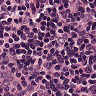
Metastatic tissue present: no